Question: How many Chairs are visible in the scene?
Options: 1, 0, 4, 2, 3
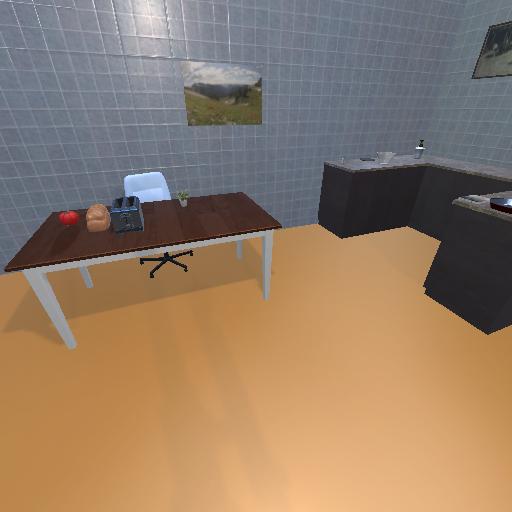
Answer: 1